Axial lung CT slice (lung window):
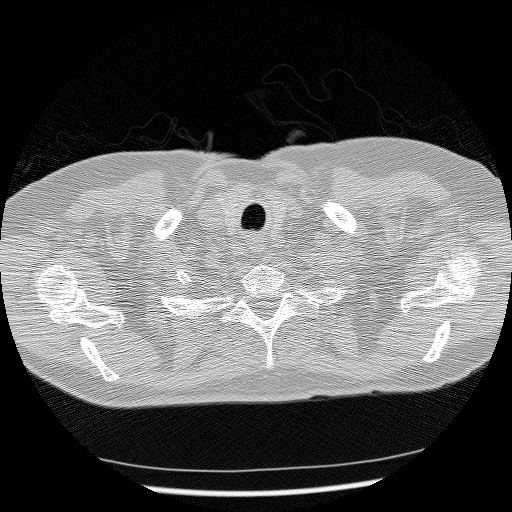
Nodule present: no